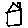
Label: house